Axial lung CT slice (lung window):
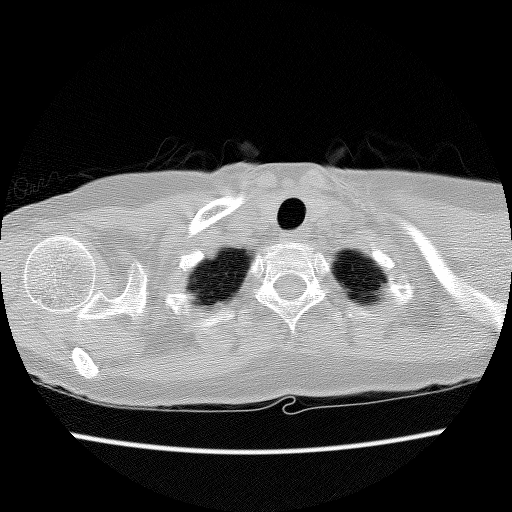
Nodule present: no